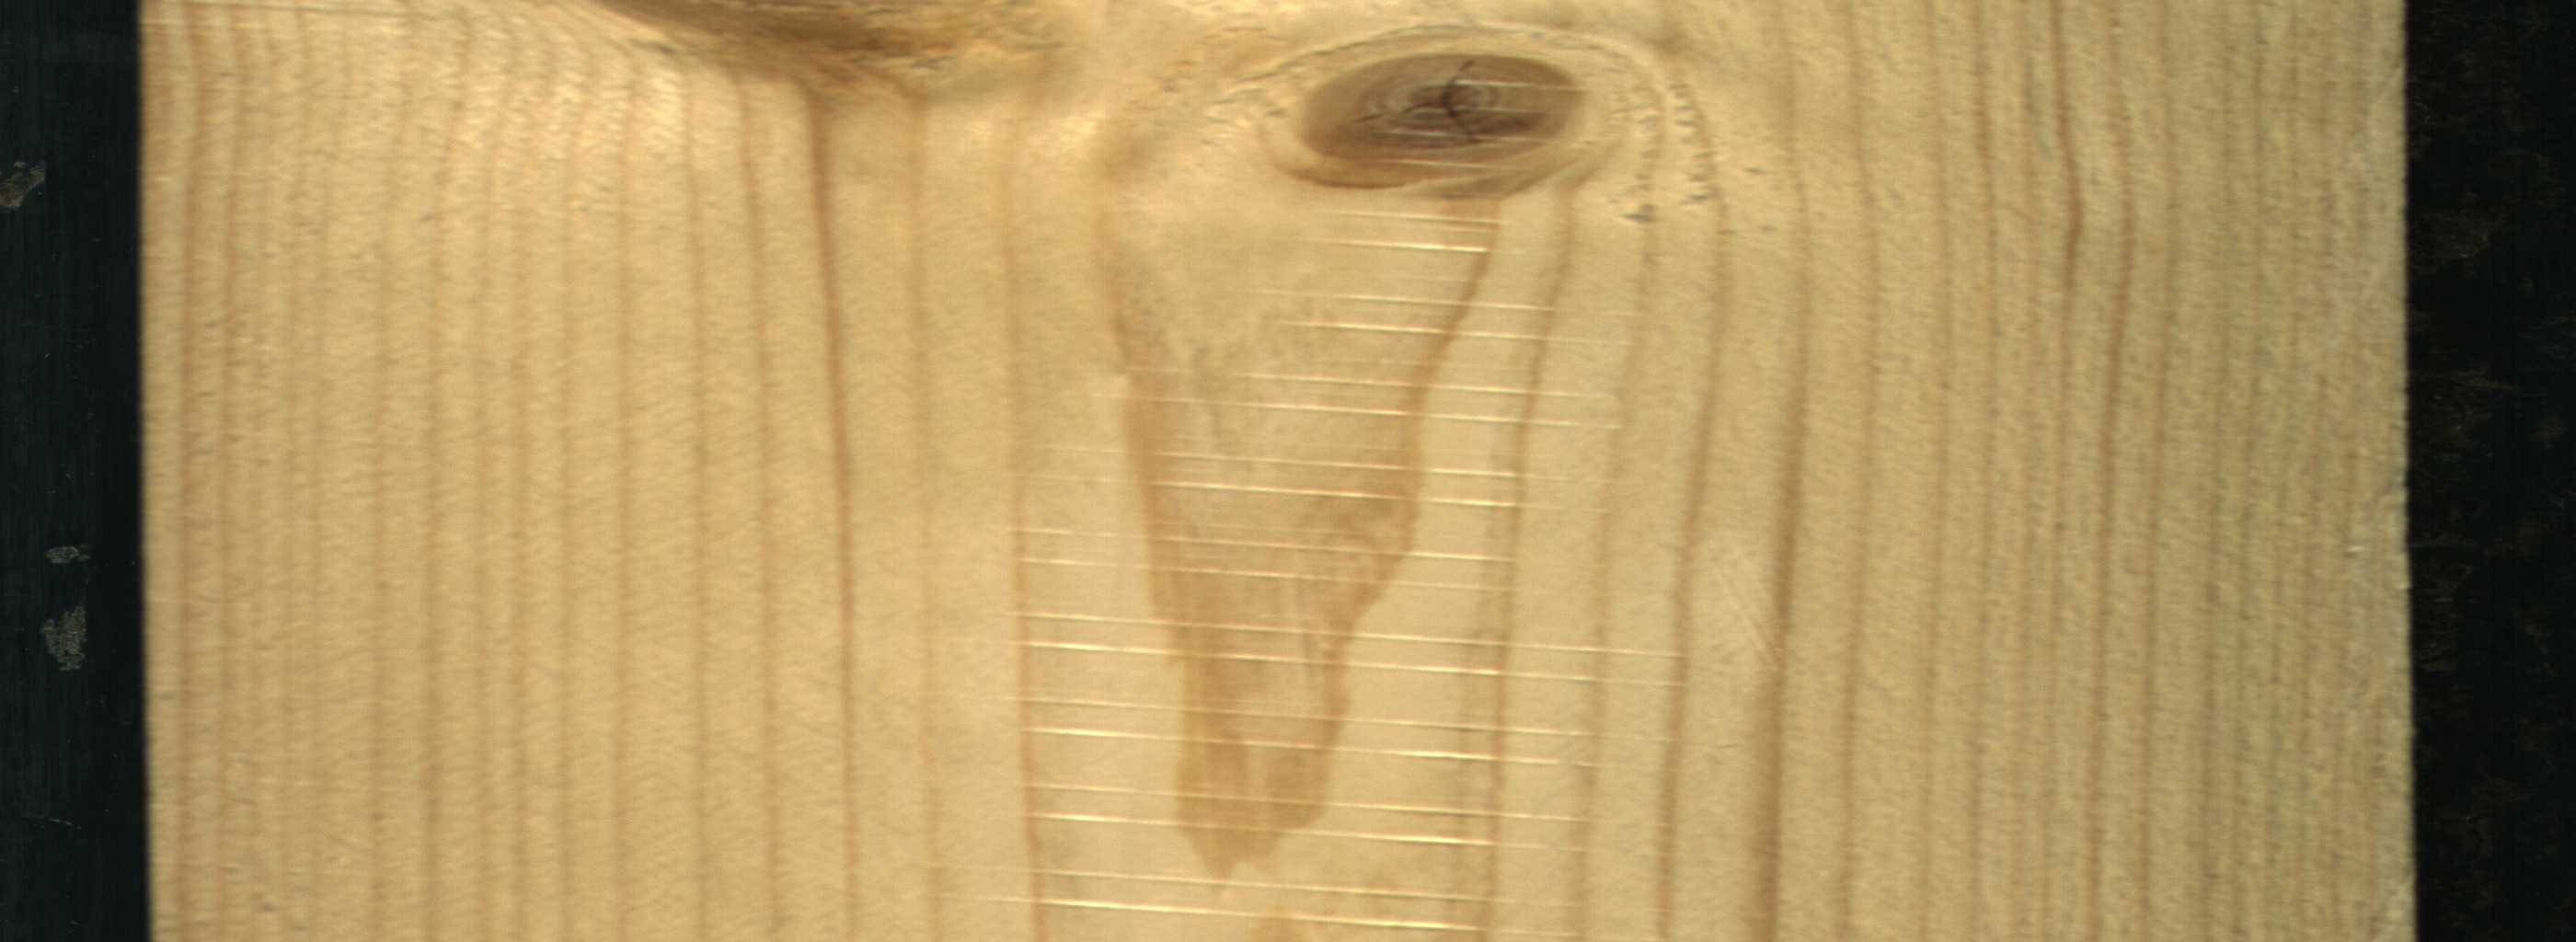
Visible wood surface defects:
knot_with_crack
Live_Knot